Question:
I would like to implement a similar function just like the Google . But the display of the website preview is slightly different. That means i would like the preview is show when my cursor is on the link (but not when i press a button),
Are there any j query plugin available for me to implement something like this , thank you for your help.
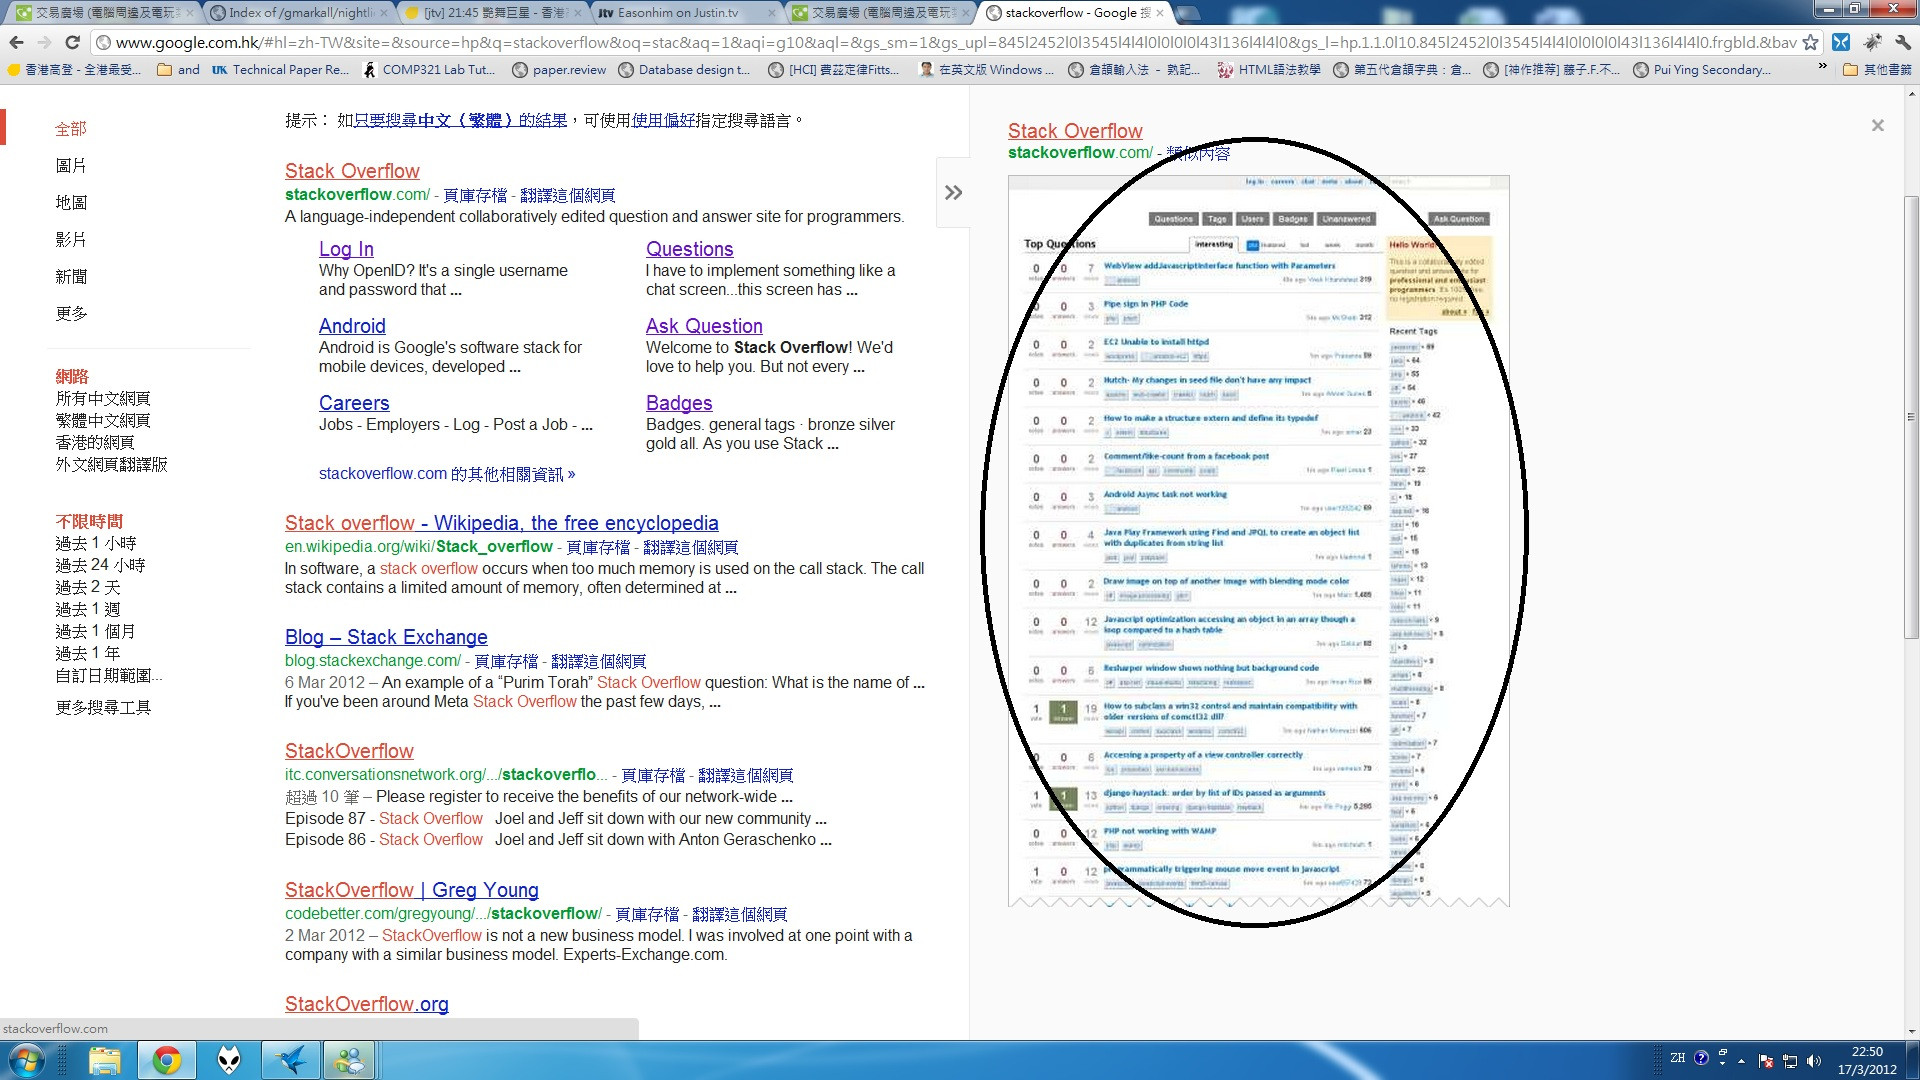
Answer: What about the <URL>.